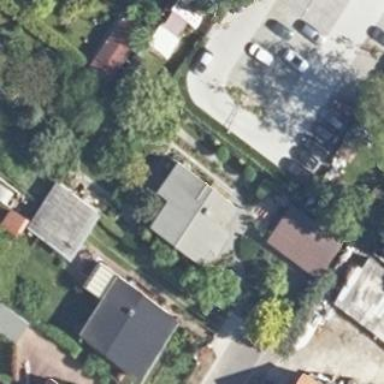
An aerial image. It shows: Gabled house with grey roof.